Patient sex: M
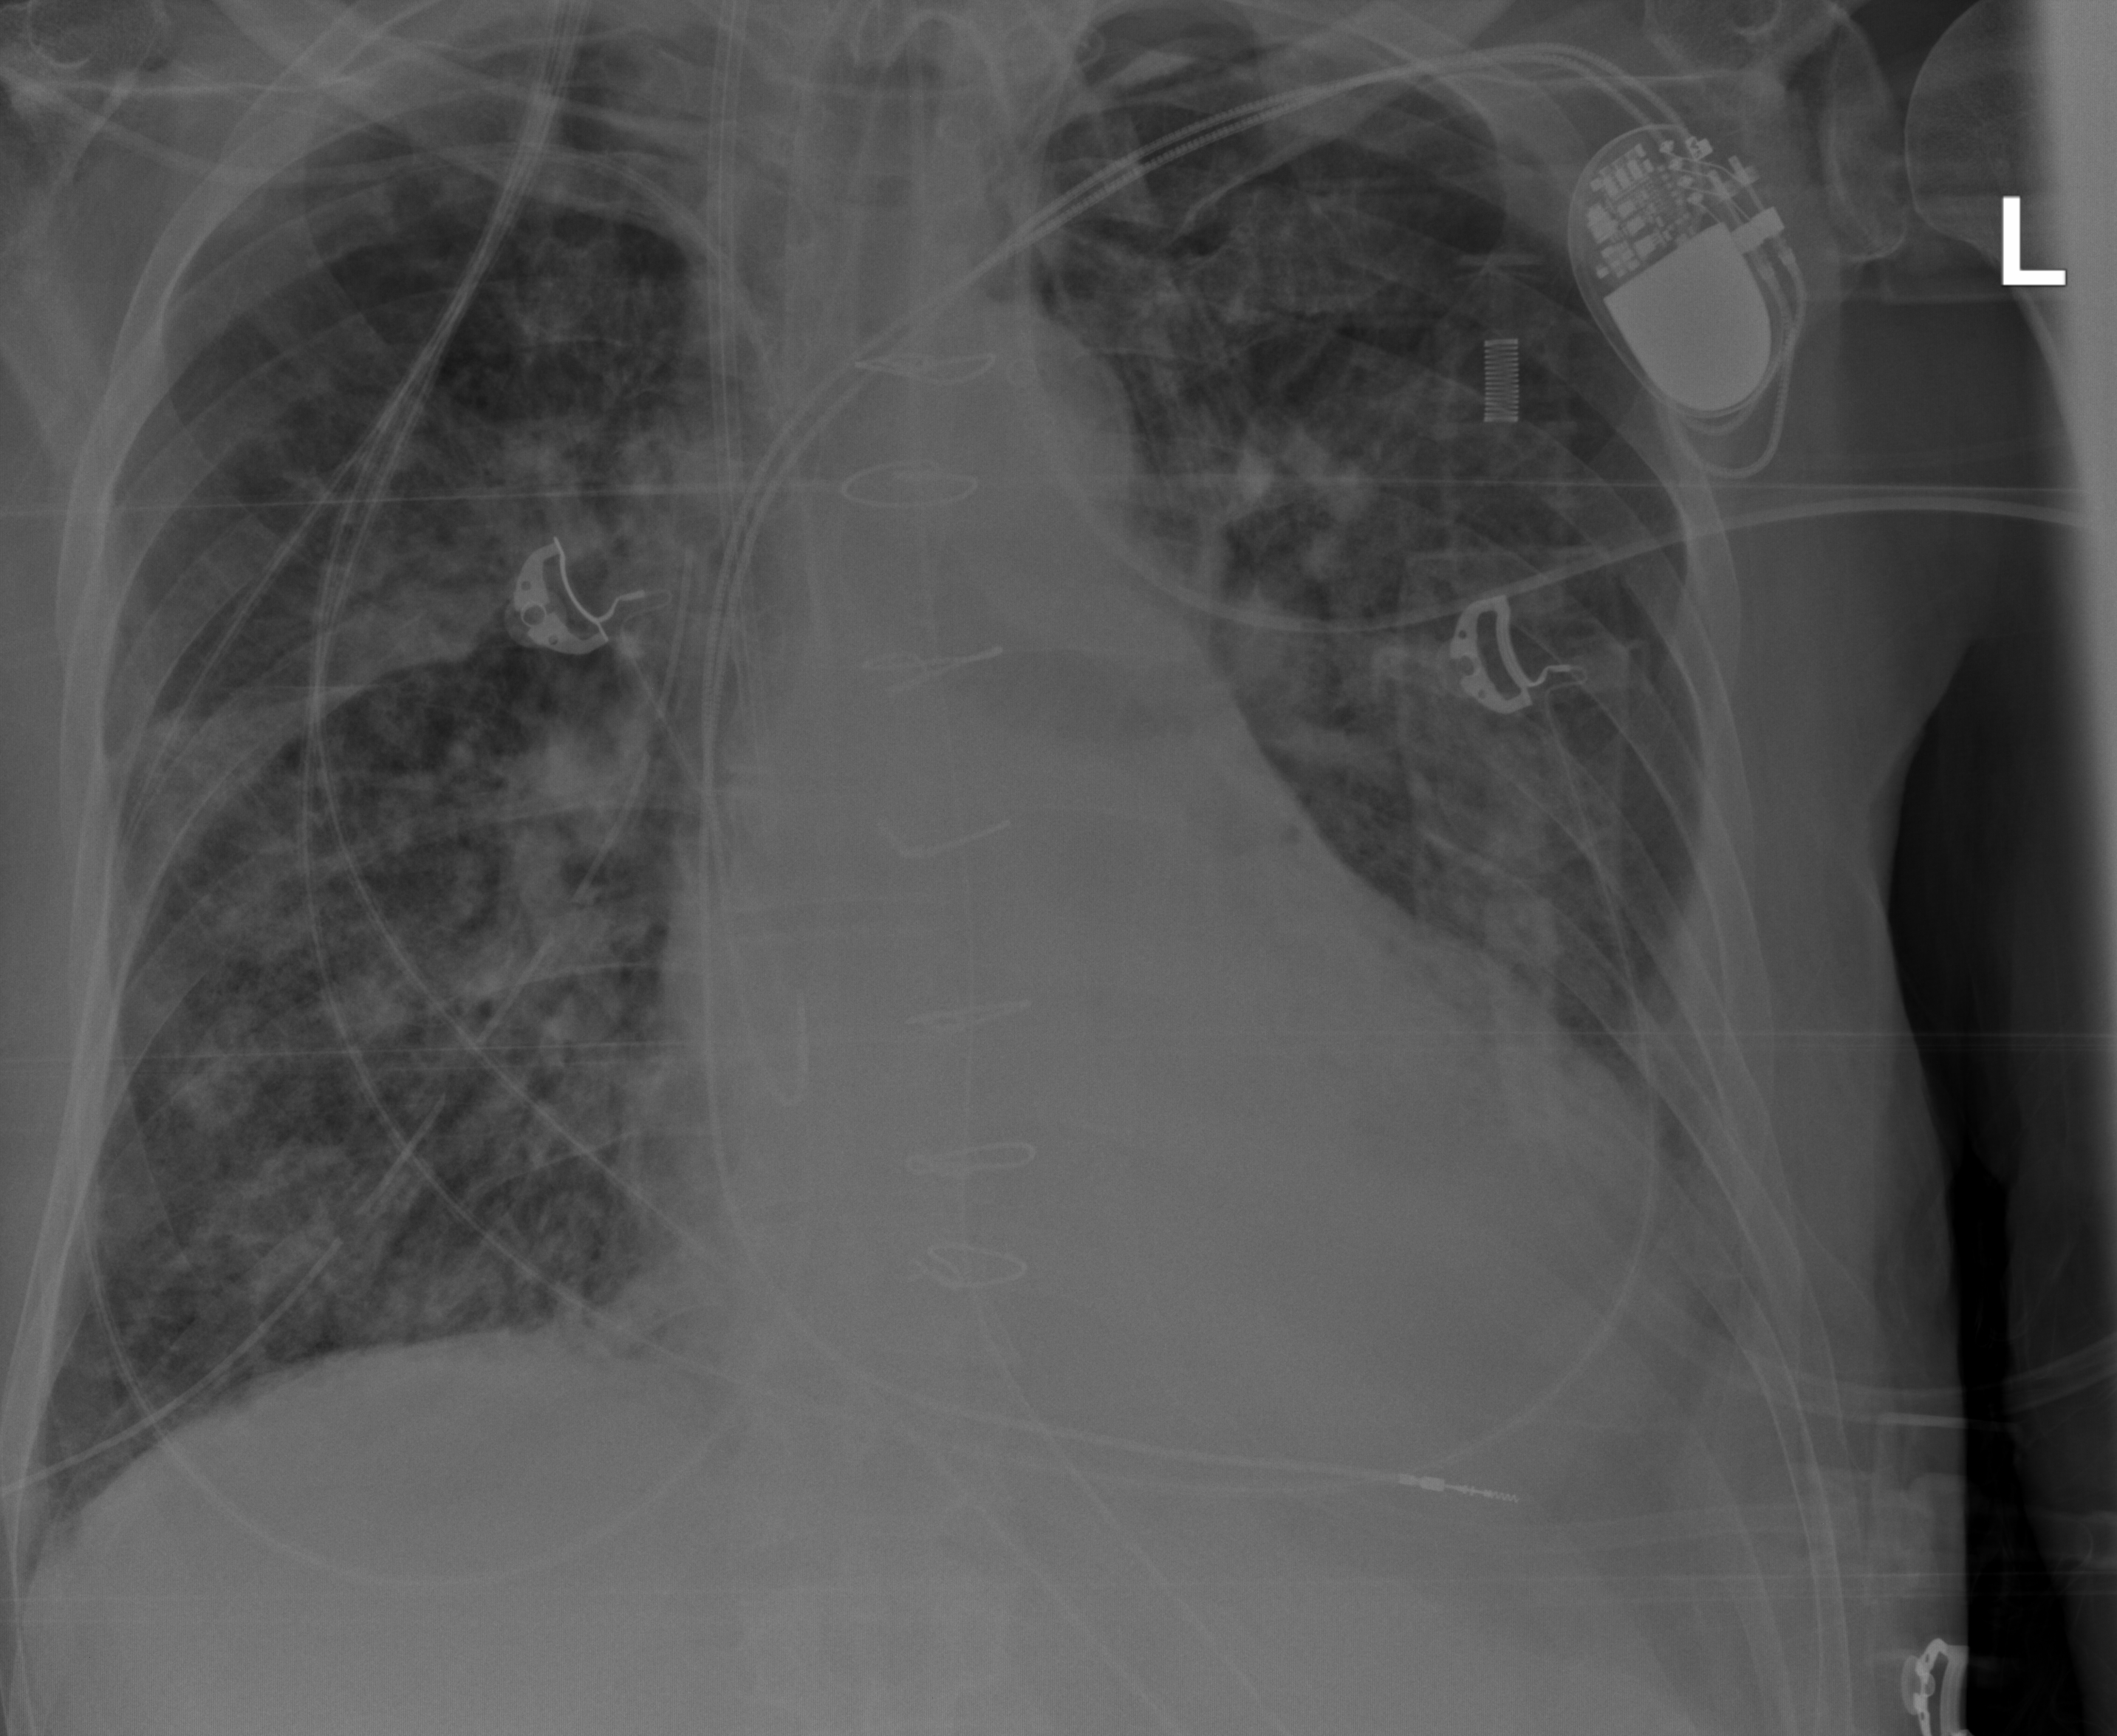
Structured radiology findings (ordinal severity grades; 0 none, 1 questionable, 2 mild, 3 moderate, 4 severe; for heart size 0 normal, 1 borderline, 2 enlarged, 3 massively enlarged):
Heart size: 1
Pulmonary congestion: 2
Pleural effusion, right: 0
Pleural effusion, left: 2
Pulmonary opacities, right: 3
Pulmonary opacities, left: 3
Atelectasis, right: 3
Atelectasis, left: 2